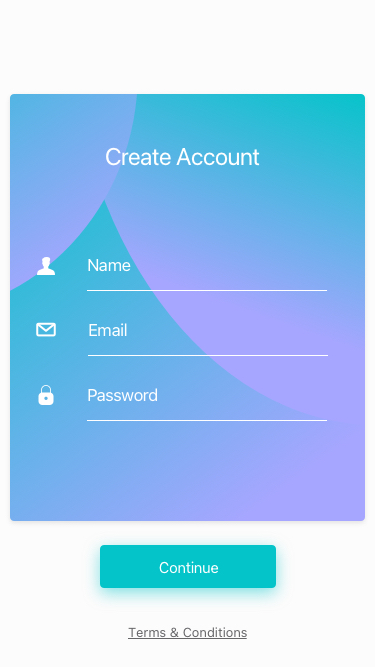
Text in this UI design:
Name
Email
Password
Create Account
Terms & Conditions
Continue